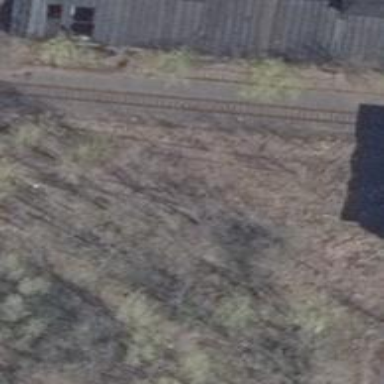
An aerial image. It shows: Disused railway spur line.